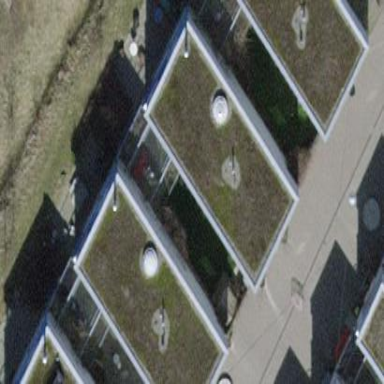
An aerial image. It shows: Building with flat roof.